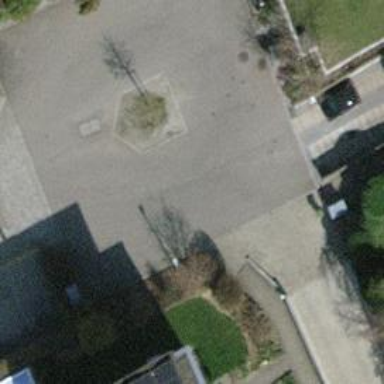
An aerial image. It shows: Roundabout.